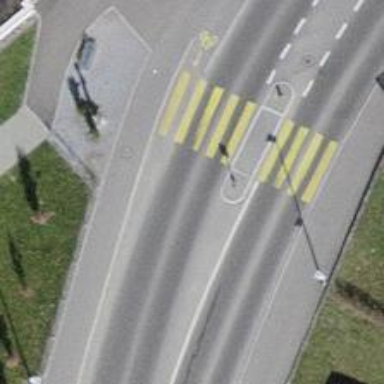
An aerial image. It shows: Asphalt footway with zebra crossing.